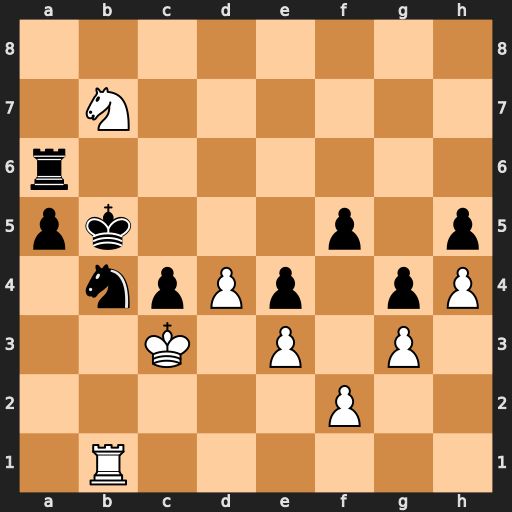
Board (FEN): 8/1N6/r7/pk3p1p/1npPp1pP/2K1P1P1/5P2/1R6
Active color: w
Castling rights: -
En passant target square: -
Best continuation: Nxa5 Rxa5 Rxb4+